RGB frame:
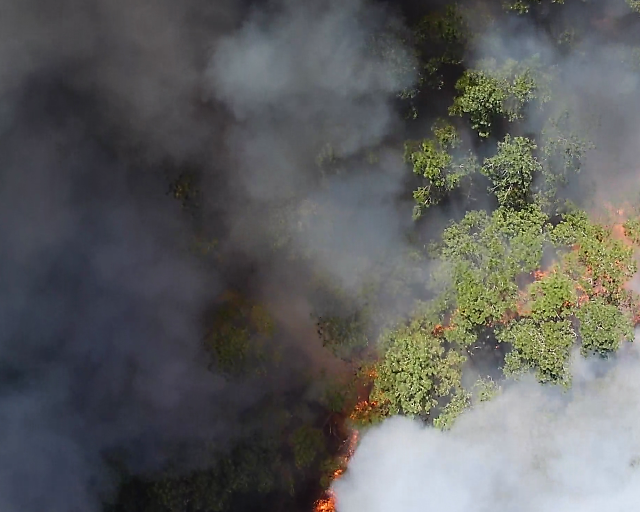
Thermal frame:
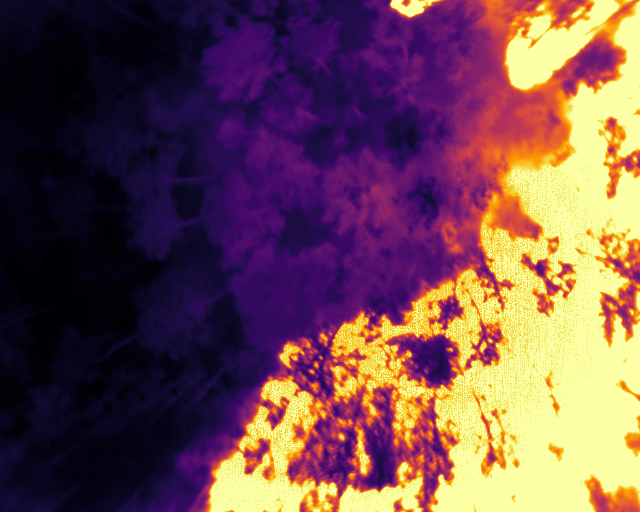
Captured: 2026-02-27 02:35:54
Pixels at or above 80 °C: 145519 (fraction of frame: 0.4441)